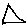
Label: triangle